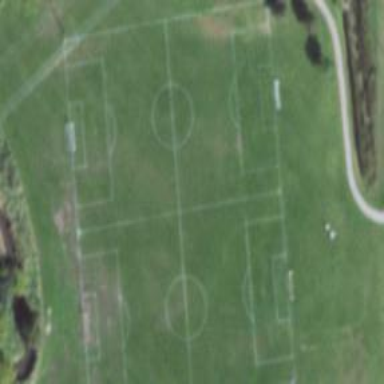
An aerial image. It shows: Soccer pitch designated for leisure and sports activities.